Question: is it possible to set the height and the width for the google maps infoWindow?
I ask this because i have an ugly scrollbar on the right side

Thanks in advance!
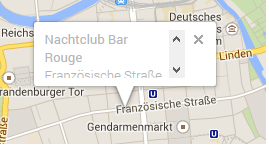
Answer: Just wrap the infowindow content in a div:
'''
var infoWindow = new google.maps.InfoWindow({
position: map.getCenter(),
content: '<div id="iw"><strong>Nachtclub Bar Rouge</strong><br />Franzosische Strasse 15<br />10117 Berlin Mitte</div>'
});
infoWindow.open(map);
'''
<URL>